Field crop: tomato
Growth stage: 1
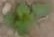
Species: solanum